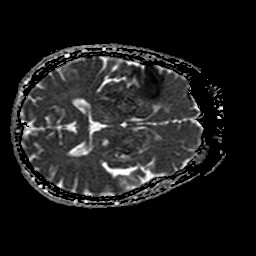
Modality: ADC
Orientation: axial
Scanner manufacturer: philips
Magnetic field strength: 1.5 T
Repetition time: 3.641 s
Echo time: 0.09255 s